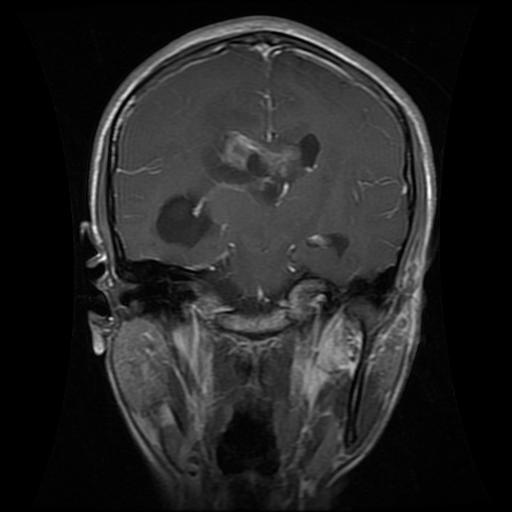
Label: glioma